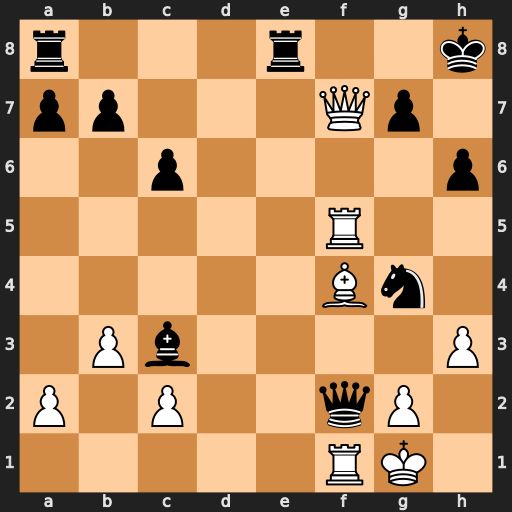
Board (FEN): r3r2k/pp3Qp1/2p4p/5R2/5Bn1/1Pb4P/P1P2qP1/5RK1
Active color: w
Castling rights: -
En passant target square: -
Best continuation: Rxf2 Re1+ Rf1 Bd4+ Be3